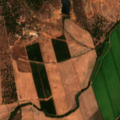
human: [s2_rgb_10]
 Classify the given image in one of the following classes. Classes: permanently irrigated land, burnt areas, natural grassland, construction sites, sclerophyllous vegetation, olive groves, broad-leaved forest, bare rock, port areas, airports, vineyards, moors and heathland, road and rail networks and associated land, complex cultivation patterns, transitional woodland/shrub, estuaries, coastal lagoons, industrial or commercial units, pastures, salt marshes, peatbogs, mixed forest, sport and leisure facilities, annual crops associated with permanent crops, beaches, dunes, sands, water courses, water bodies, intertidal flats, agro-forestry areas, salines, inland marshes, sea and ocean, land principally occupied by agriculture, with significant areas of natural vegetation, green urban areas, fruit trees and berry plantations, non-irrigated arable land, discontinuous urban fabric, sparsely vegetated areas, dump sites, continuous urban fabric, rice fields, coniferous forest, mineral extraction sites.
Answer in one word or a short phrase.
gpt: permanently irrigated land, rice fields, broad-leaved forest, transitional woodland/shrub